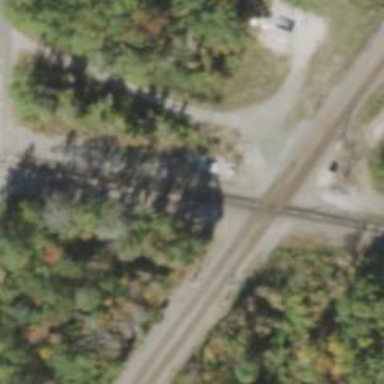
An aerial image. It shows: Site related to railway infrastructure.